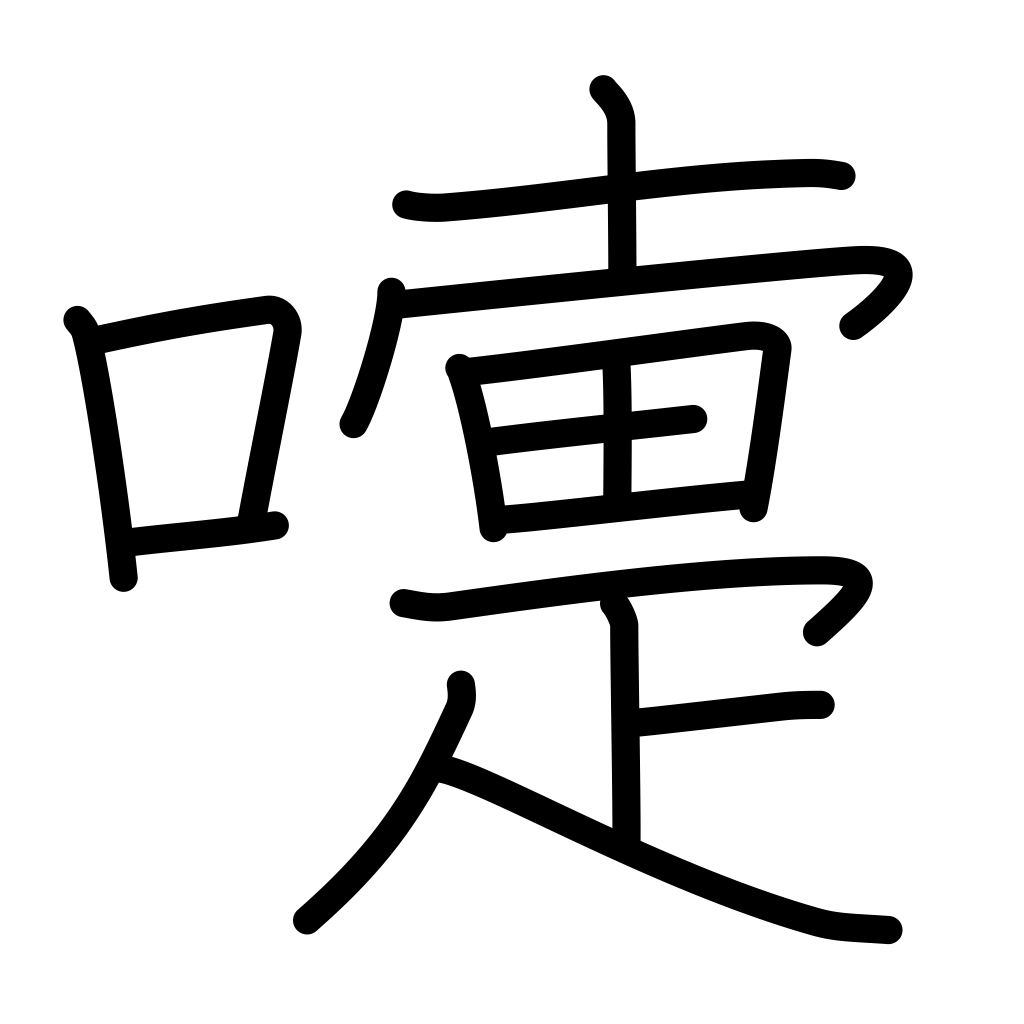
Meaning: sneeze